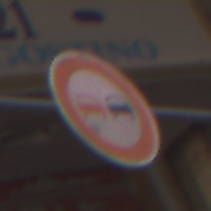
Verkehrszeichen: Ueberholverbot
Umgebung: Outdoor, Urban
Tageszeit: MorningAfternoon
Wetter: Clear
Licht: Natural
Jahreszeit: NotSpecified
Kontrast: MediumContrast